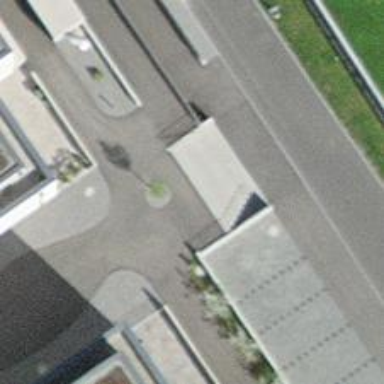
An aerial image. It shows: Road with steps.